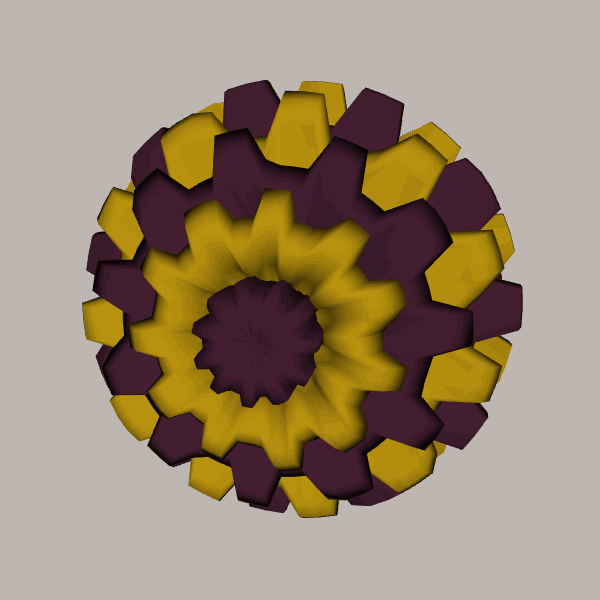
Background: light